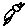
Label: bird